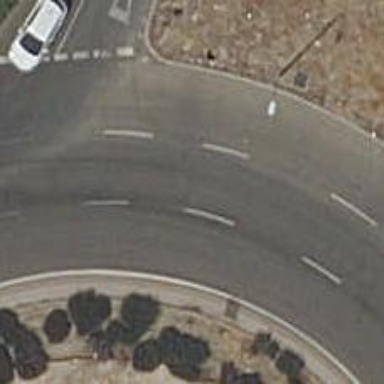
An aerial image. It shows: Secondary road leading to roundabout.